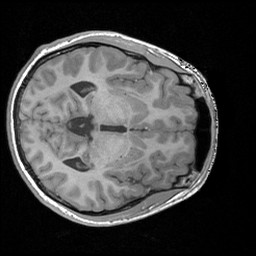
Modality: T1w
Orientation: axial